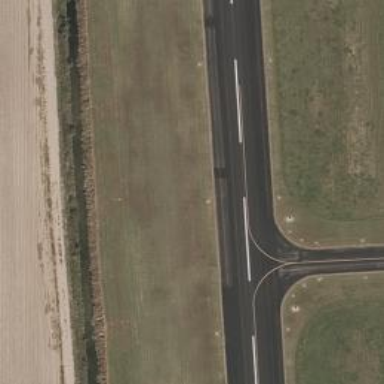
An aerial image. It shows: Image of taxiway at airport.